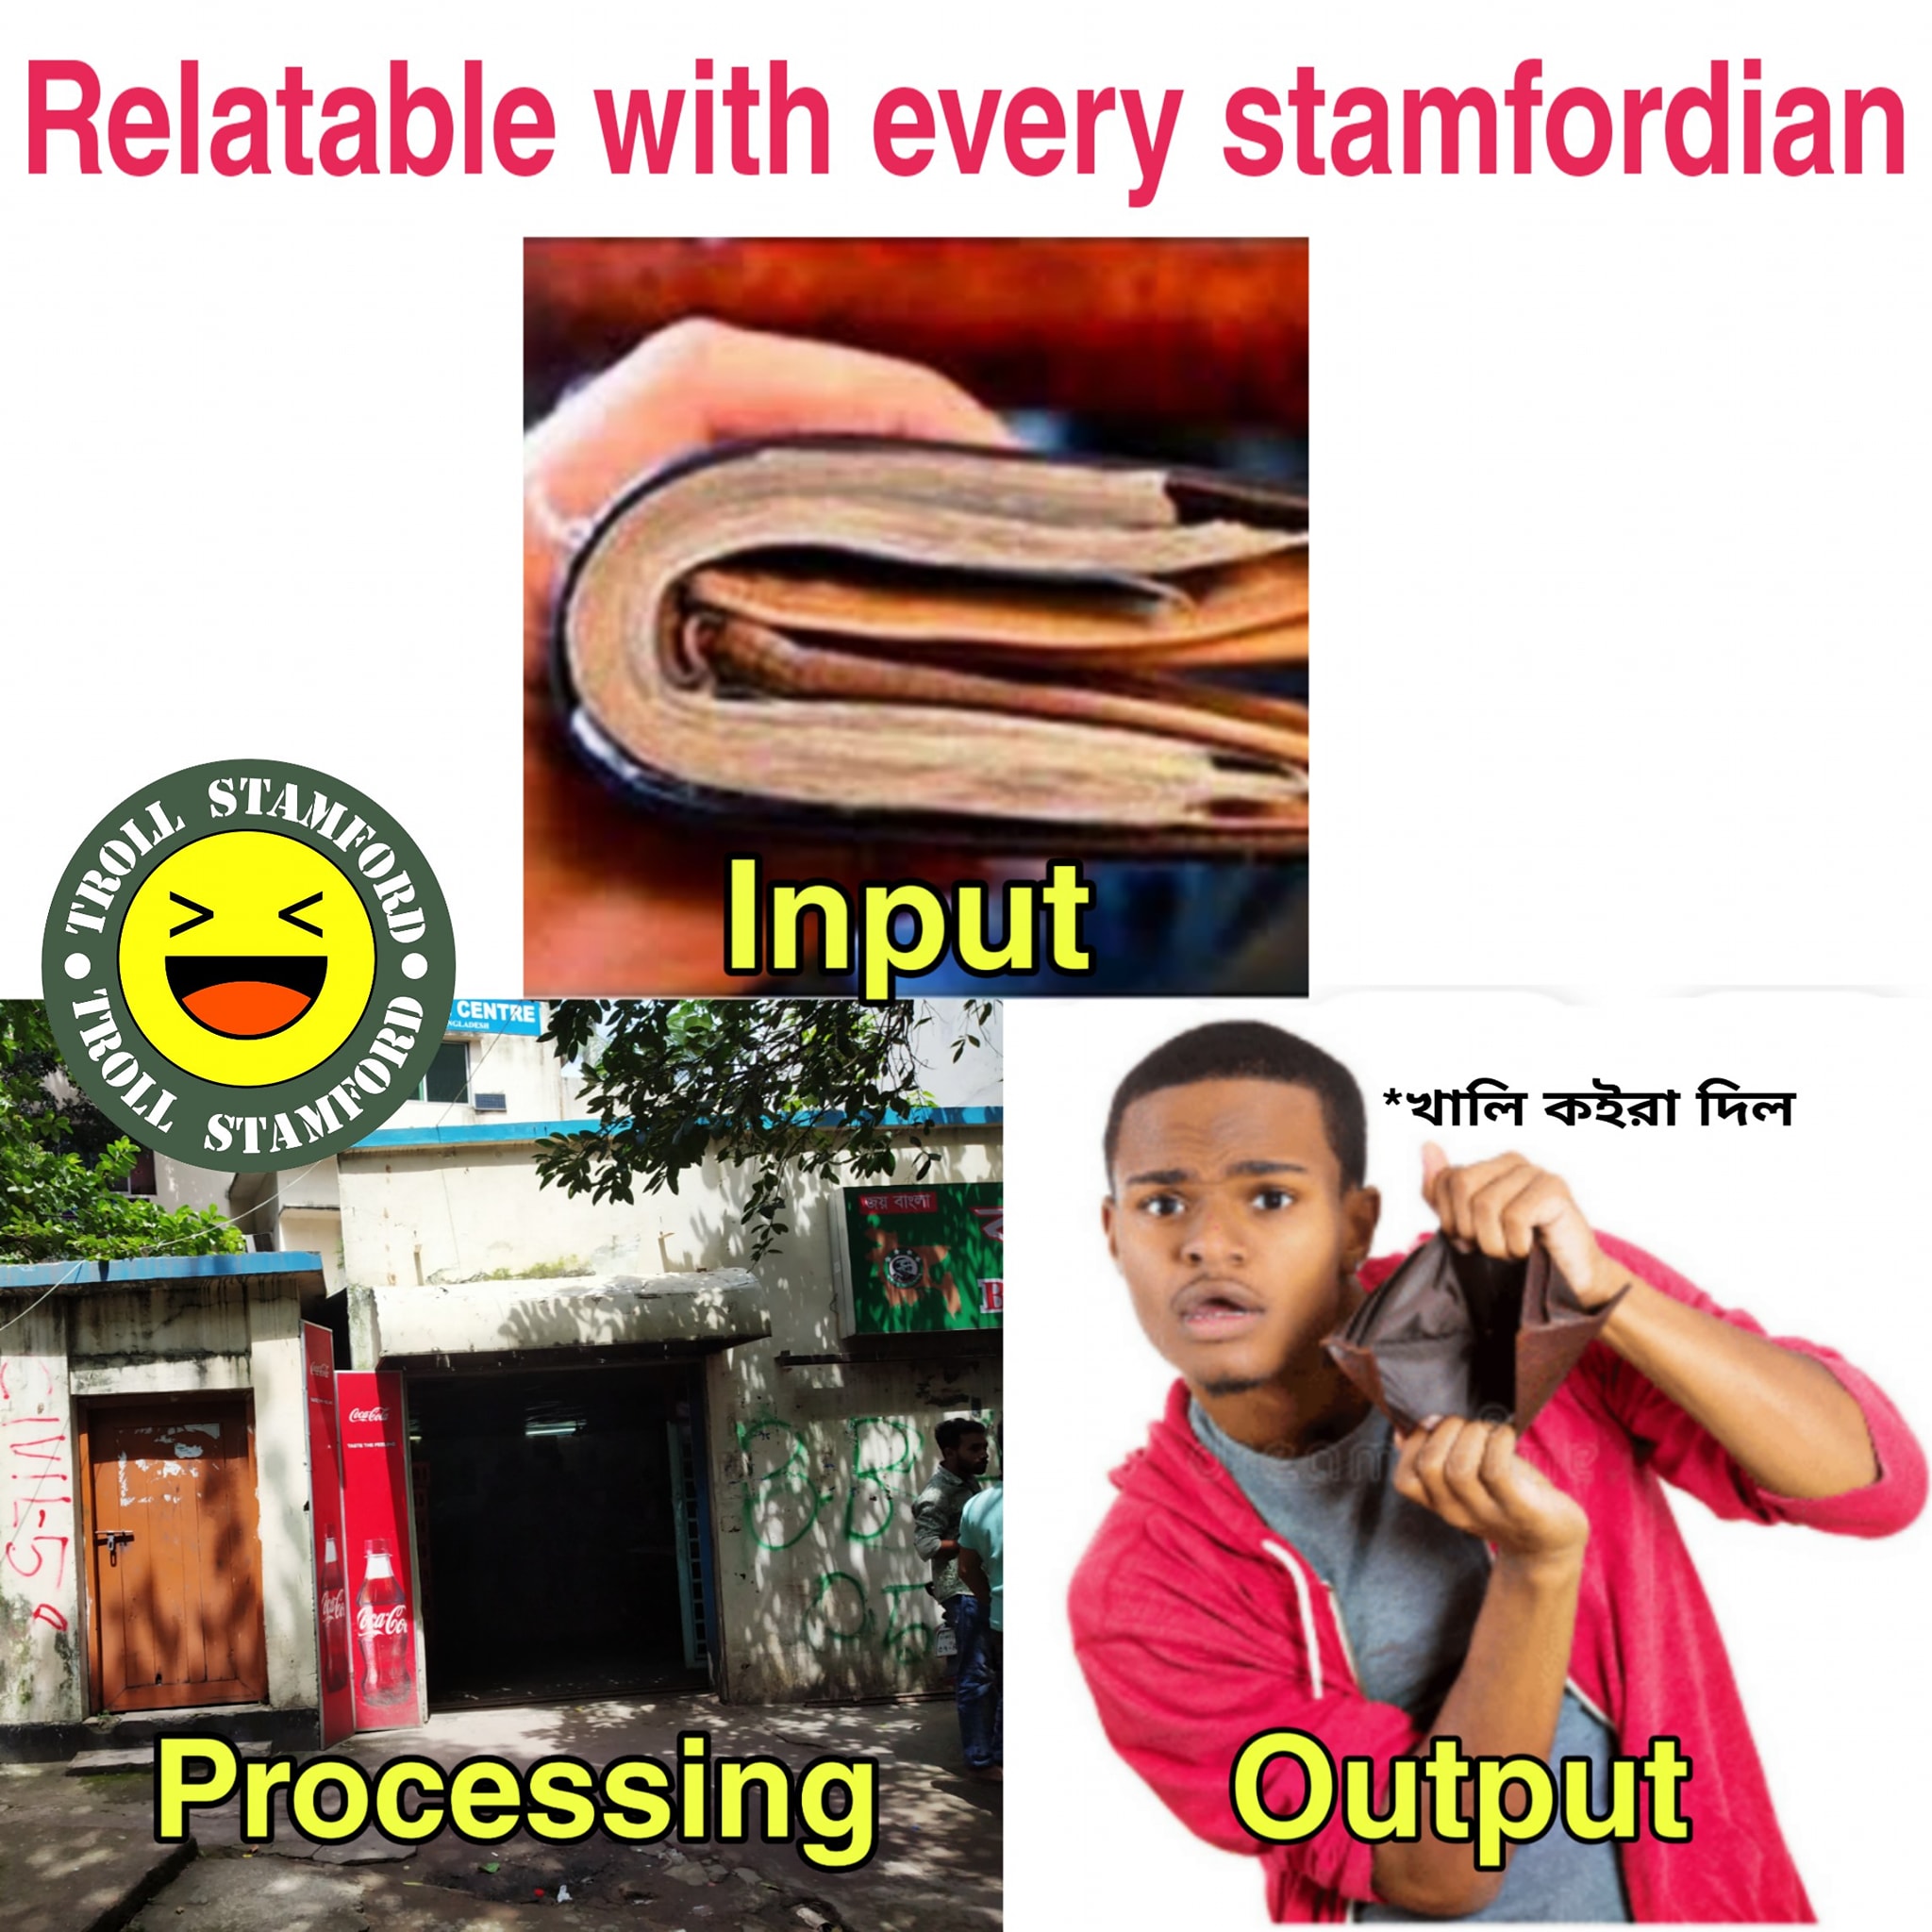
Caption: Relatable with every stamfordian     Input    Processing      খালি কইরা দিল   Output
Label: hate